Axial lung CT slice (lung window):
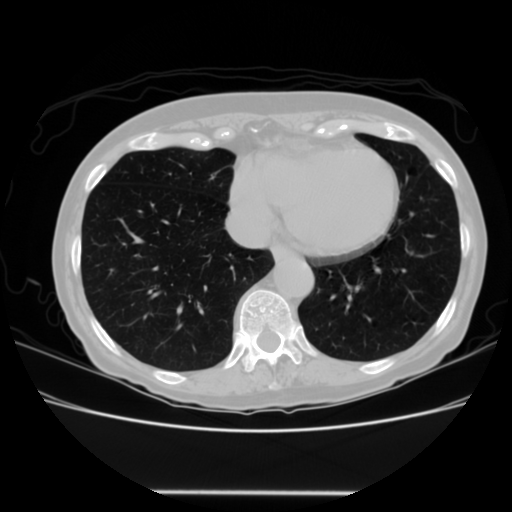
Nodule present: no